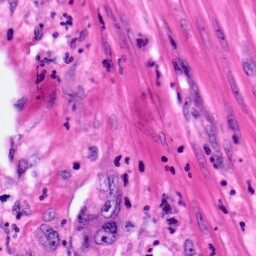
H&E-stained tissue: Pancreatic